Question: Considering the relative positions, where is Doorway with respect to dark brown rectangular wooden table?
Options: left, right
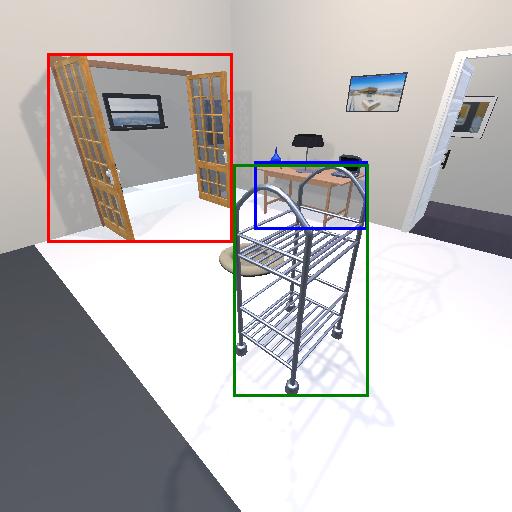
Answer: left